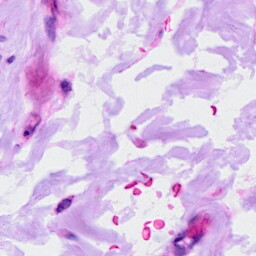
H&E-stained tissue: Ovarian